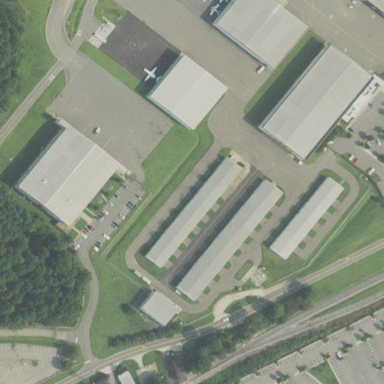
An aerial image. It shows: Hangar building at airport.